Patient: sex F, age 31
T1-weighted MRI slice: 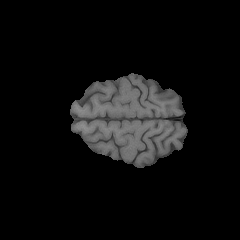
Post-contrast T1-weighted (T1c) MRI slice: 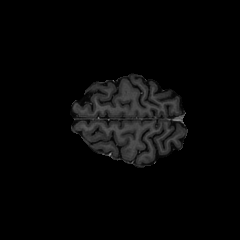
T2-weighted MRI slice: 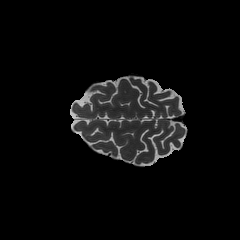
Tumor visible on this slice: no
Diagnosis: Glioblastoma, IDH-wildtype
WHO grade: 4